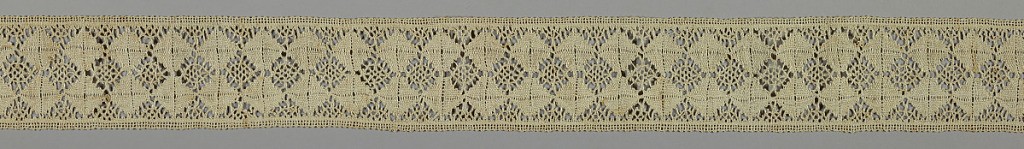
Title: Band
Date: late 19th century
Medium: cotton Technique: bobbin lace
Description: Band of bobbin lace in a provincial style has rows diamond shapes, alternately open with ovals in the center, and others closely worked giving the appearance of plain weave.